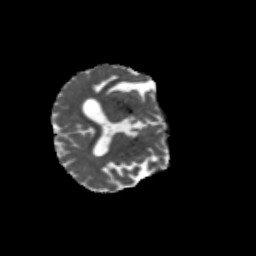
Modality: MD
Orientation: axial
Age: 65
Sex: male
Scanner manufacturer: siemens
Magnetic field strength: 3 T
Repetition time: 4.71 s
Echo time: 0.0906 s